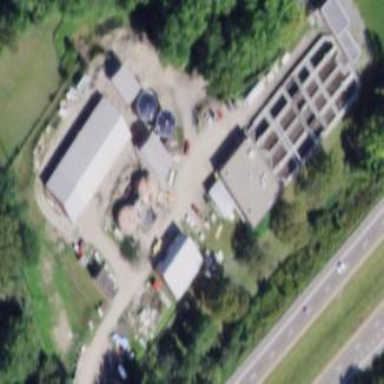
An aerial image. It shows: Wastewater plant.